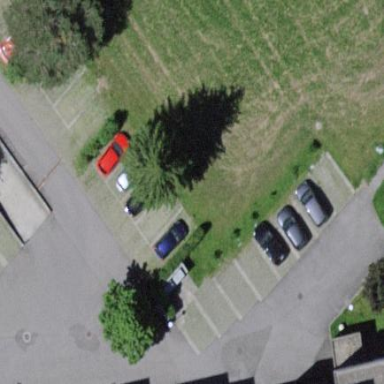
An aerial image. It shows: Parking area.